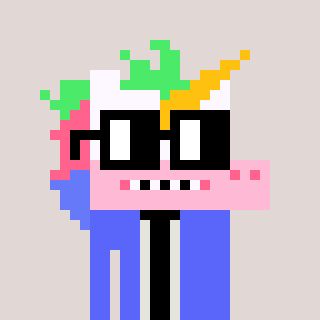
a pixel art character with square black glasses, a unicorn-shaped head and a purple-colored body on a warm background